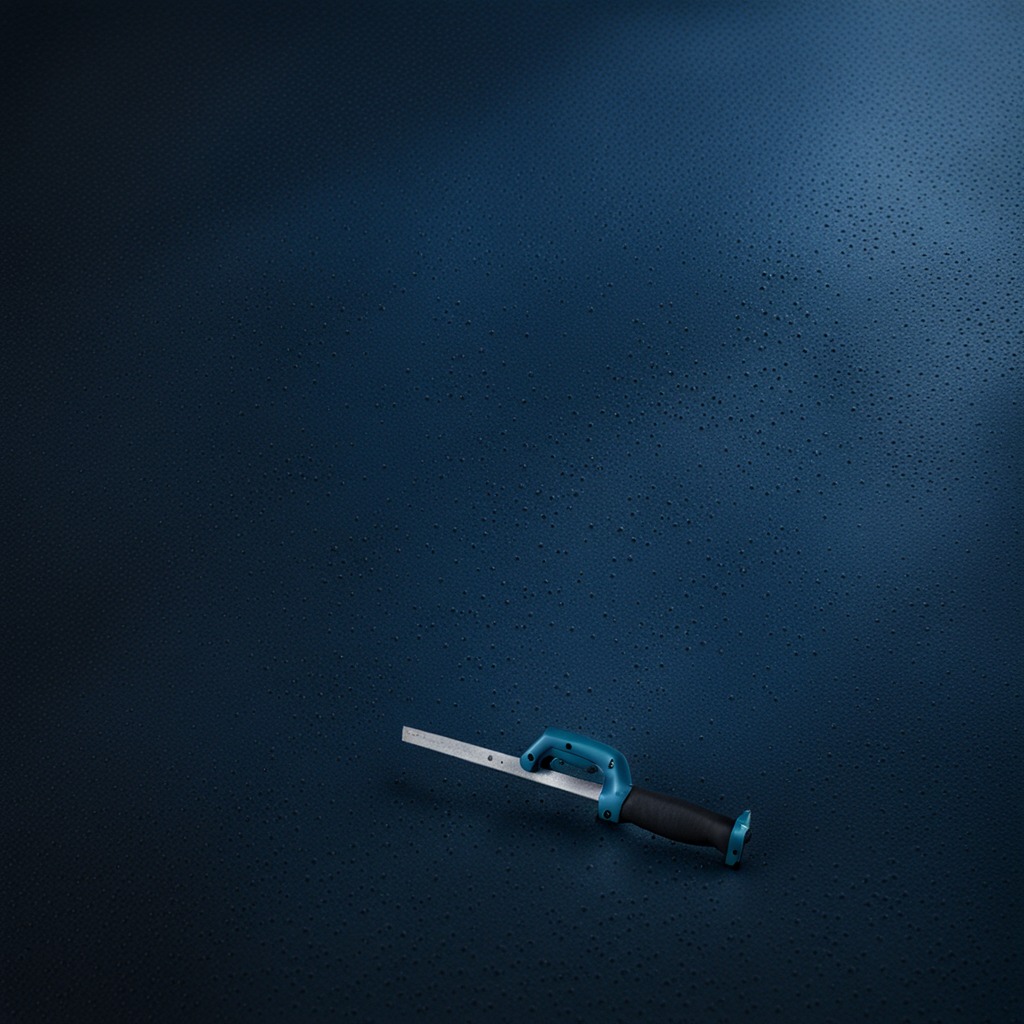
A metal saw is lying on the granite tabletop inside a workshop at night.